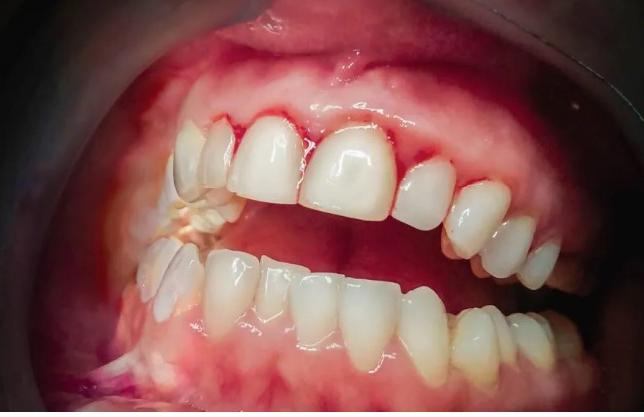
Condition: Gingivitis